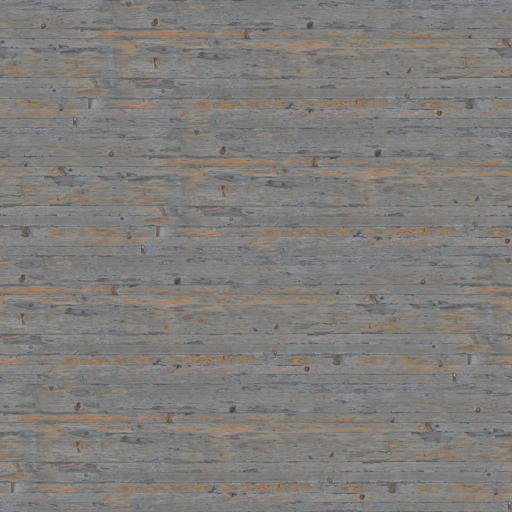
Tags: old planks wood wooden